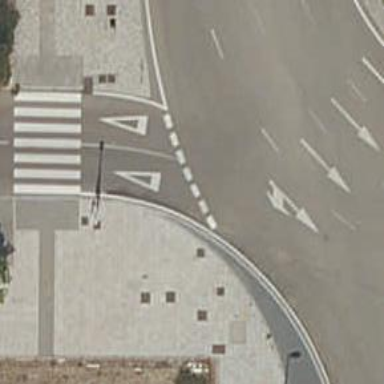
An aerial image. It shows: Road with "give way" sign.